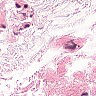
Metastatic tissue present: no